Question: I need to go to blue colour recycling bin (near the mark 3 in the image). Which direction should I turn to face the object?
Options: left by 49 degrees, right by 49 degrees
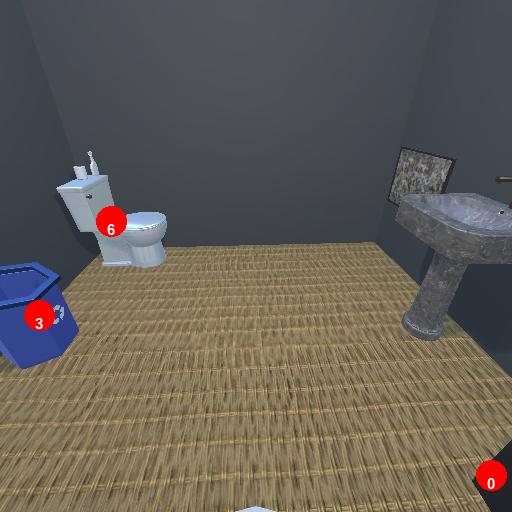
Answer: left by 49 degrees